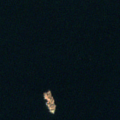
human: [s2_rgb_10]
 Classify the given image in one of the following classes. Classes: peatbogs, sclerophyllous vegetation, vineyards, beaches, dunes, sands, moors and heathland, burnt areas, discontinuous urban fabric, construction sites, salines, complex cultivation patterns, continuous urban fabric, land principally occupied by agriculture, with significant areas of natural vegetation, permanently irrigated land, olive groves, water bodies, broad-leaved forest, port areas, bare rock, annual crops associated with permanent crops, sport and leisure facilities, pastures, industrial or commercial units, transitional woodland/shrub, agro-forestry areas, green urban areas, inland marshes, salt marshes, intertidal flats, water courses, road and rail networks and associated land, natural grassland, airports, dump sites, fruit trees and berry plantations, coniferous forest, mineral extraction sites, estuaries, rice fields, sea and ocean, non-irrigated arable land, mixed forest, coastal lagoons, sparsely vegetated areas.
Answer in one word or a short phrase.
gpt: sea and ocean